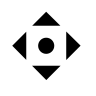
Cursor type: all_scroll
OS/theme: linux-notwaita
Variant: black